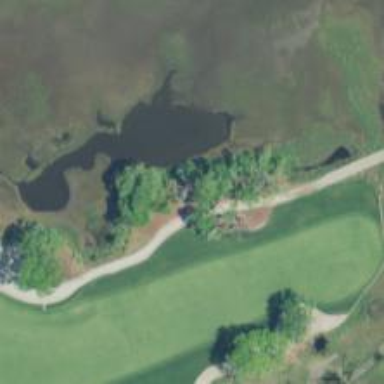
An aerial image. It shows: Path for both roads and golfers.